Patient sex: M
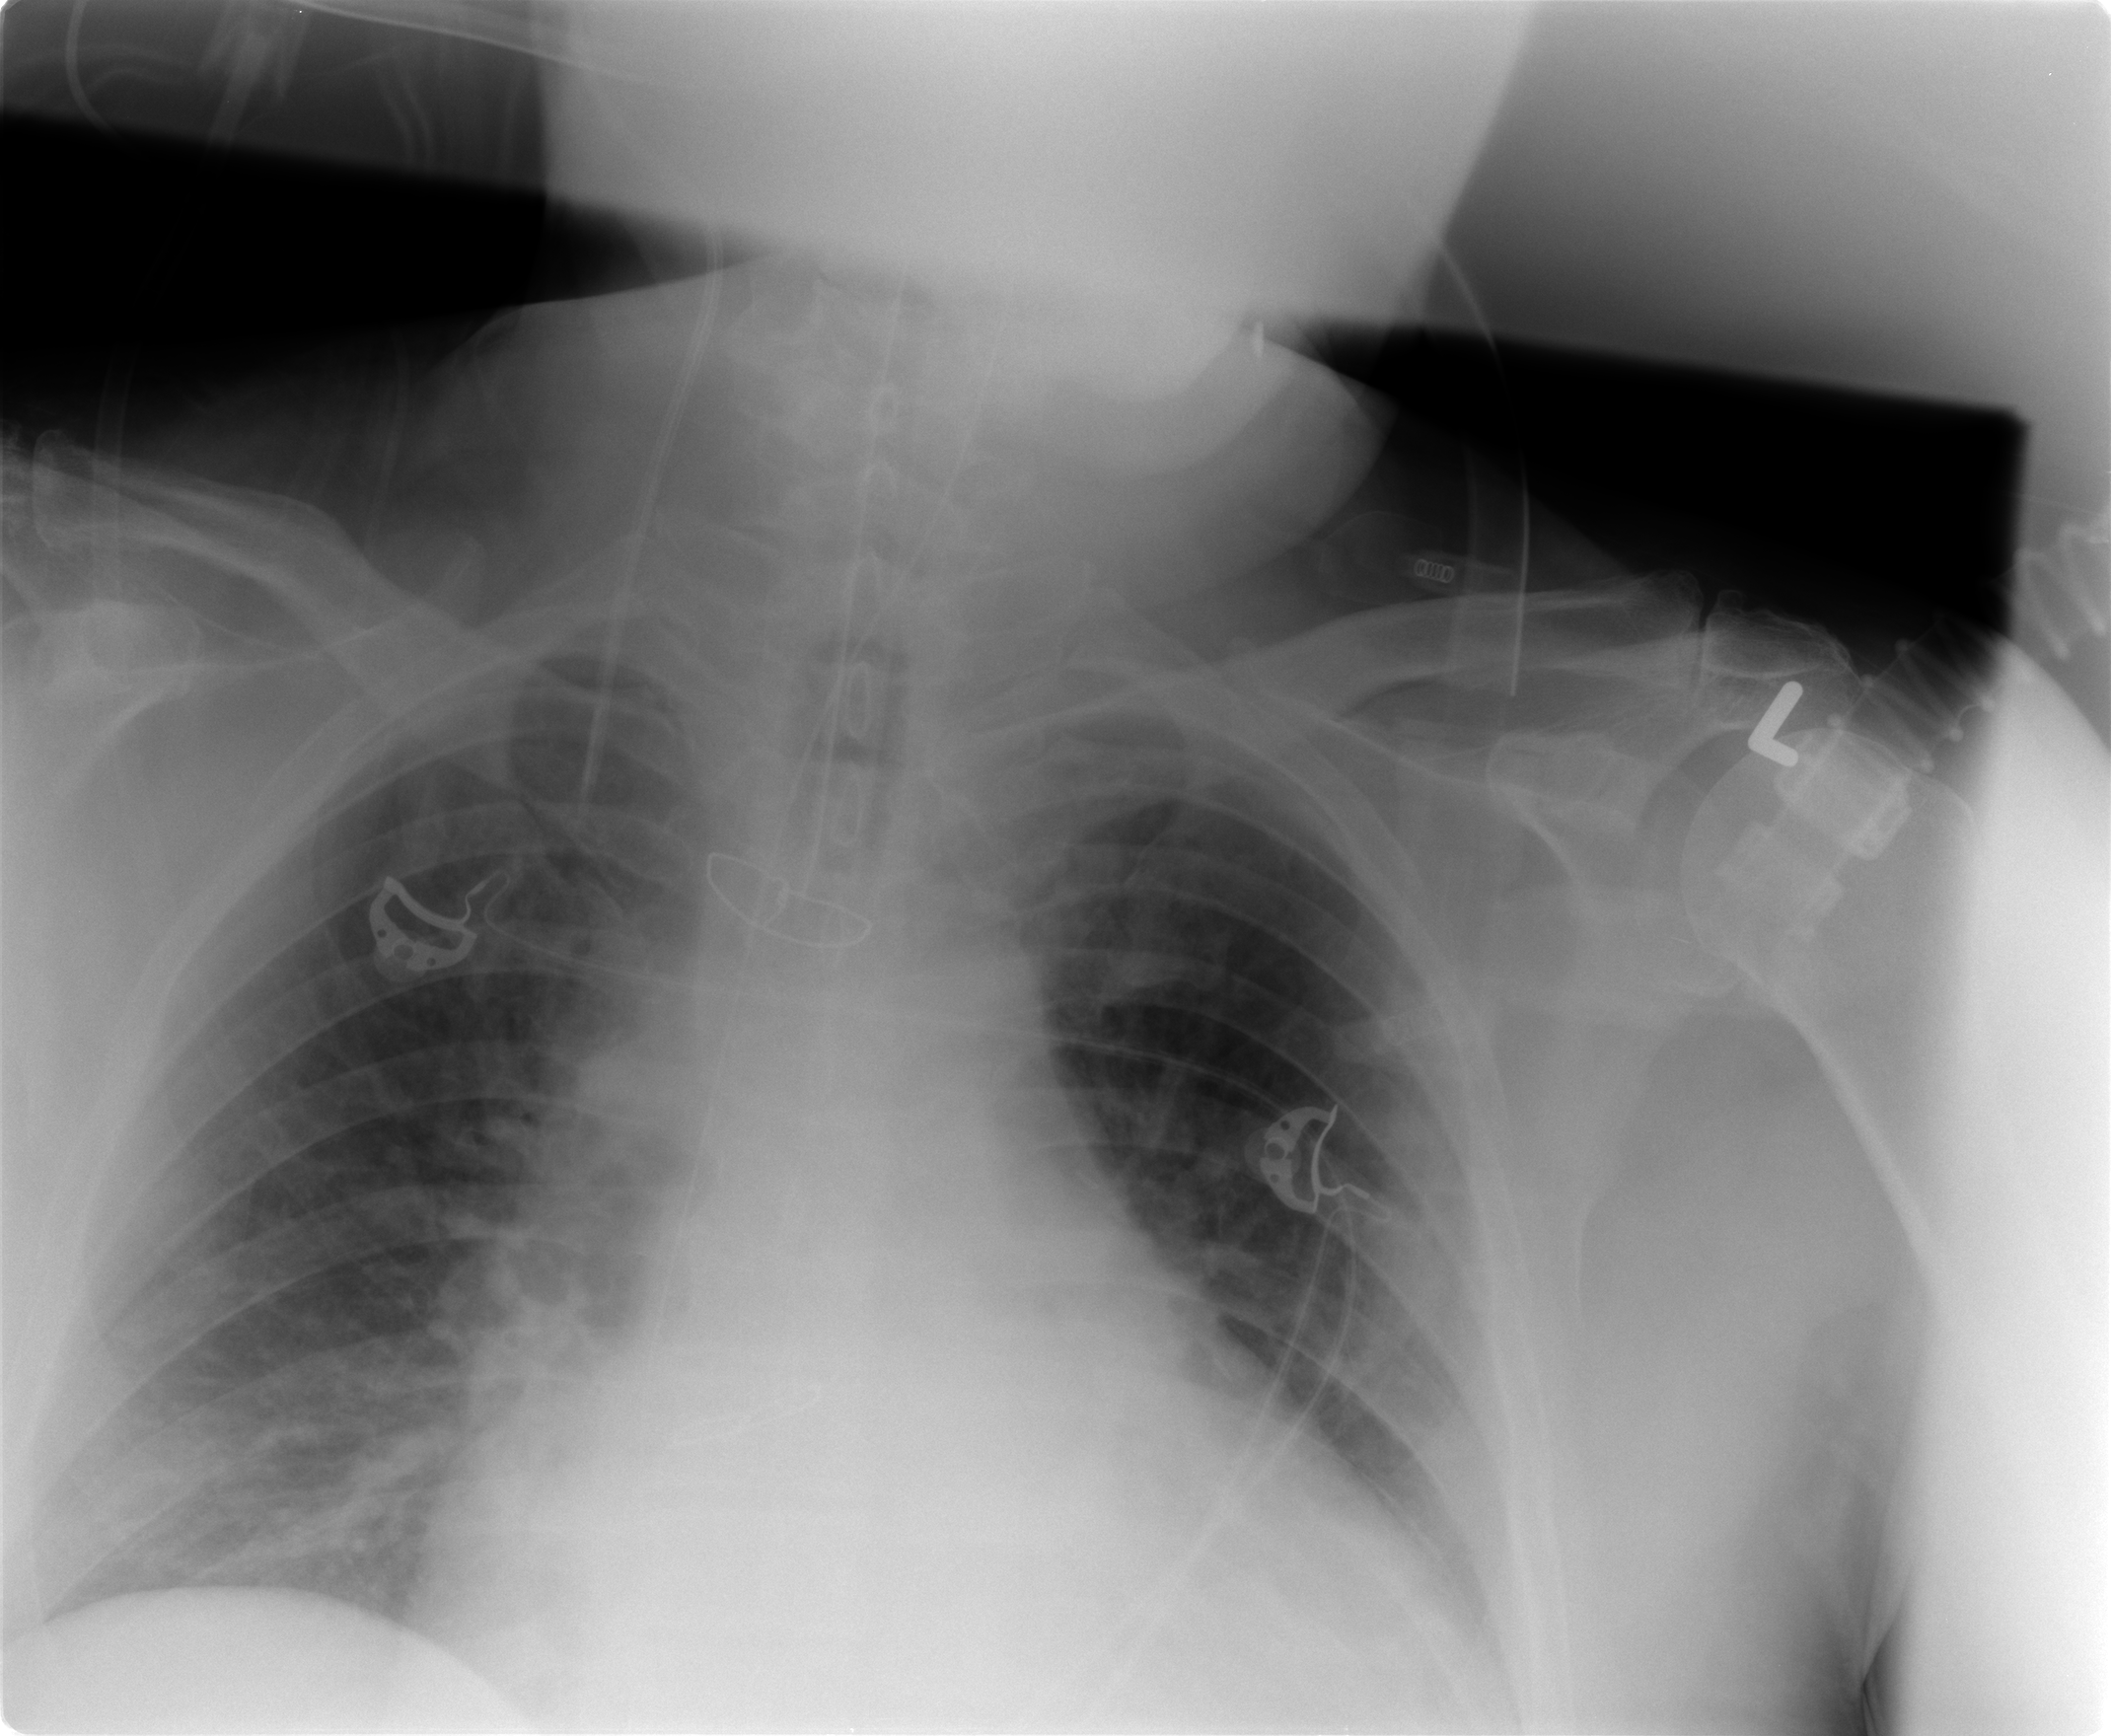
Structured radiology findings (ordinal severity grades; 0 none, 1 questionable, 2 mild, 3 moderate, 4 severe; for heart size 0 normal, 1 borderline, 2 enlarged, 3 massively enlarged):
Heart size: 2
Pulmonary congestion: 0
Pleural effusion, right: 0
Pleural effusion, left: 0
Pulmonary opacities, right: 0
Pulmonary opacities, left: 0
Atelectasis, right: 2
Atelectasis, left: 0